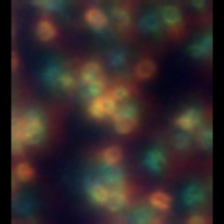
Taxon: Phaeocystis
Group: Other